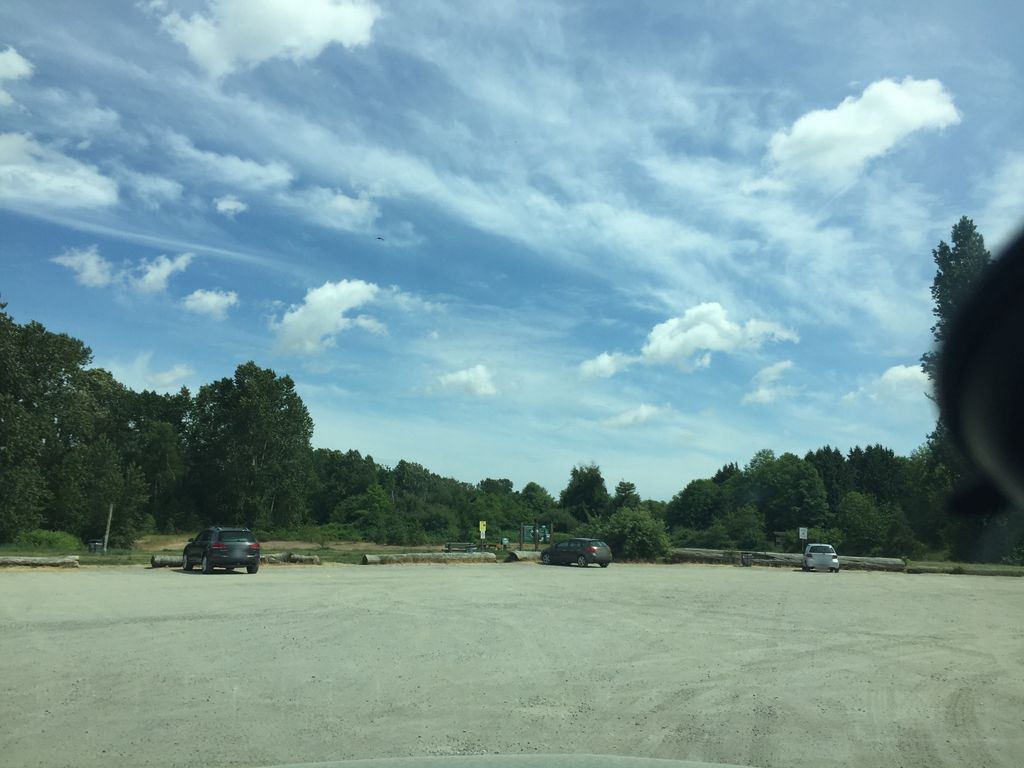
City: vancouver